Interaction volume radius: 5 \u00c5
Interaction volume height: 25 \u00c5
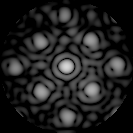
Disorder parameter: 0.224